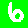
Digit: 6